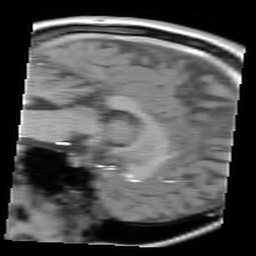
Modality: FLASH
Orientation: sagittal
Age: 28
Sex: female
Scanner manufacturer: siemens
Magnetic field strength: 3 T
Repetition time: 0.245 s
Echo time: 0.0026 s